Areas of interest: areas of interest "China-Sweden Dingfeng Nordic Park"
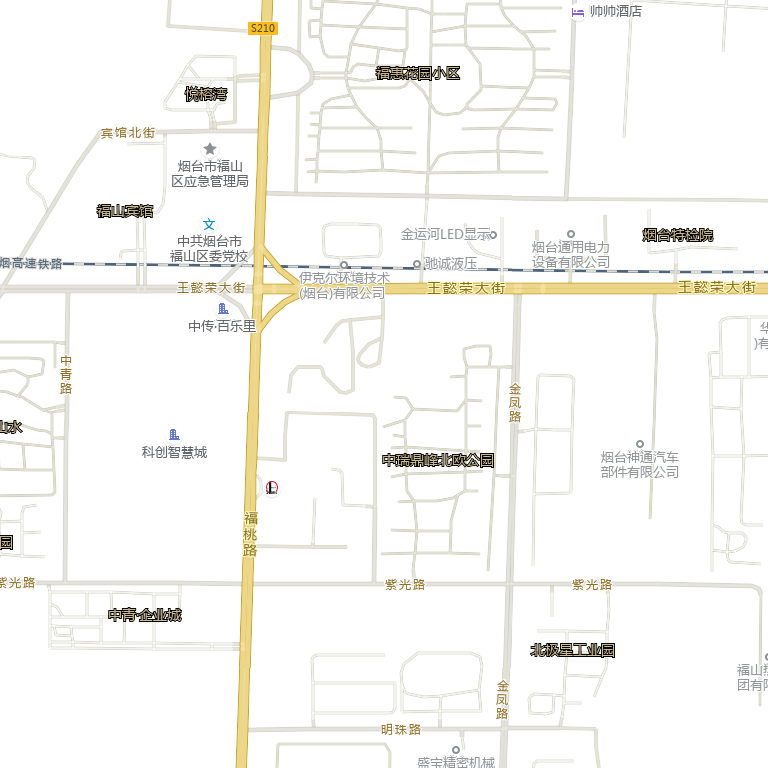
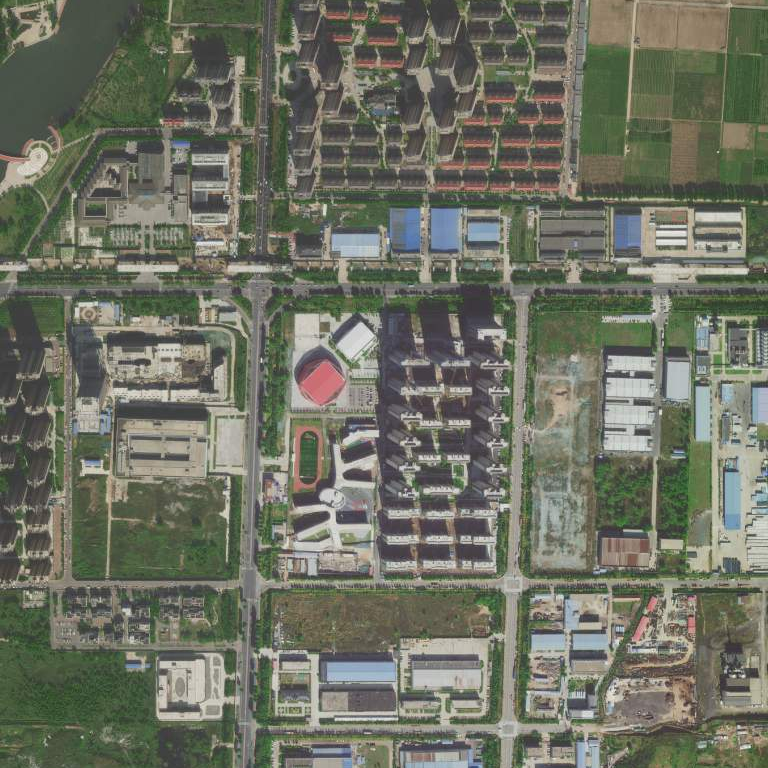